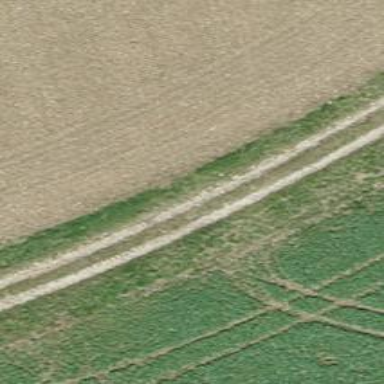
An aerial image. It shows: Track with grade2 tracktype.